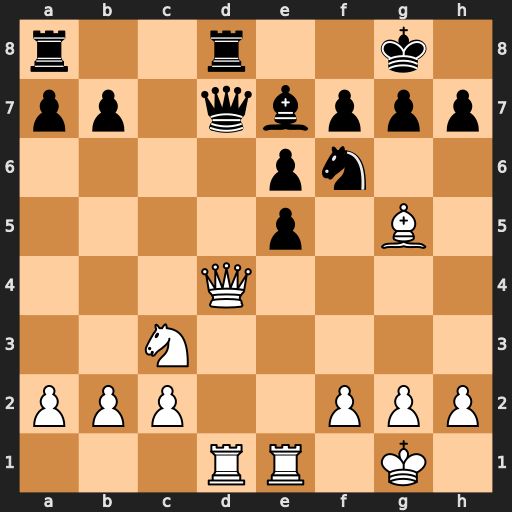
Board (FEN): r2r2k1/pp1qbppp/4pn2/4p1B1/3Q4/2N5/PPP2PPP/3RR1K1
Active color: w
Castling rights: -
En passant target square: -
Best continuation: Qxd7 Rxd7 Rxd7 Nxd7 Bxe7